Question: I have utilized on key up function with ajax to check in my database if the course name already exist. A prompt then will be showed to the user after a match is found. I have used the distinct query in my model and then the controller returns the right value to the ajax however the returned value were duplicated or even multiple values are returned causing the pop up message in my page to show multiple times also. What is wrong with this? Thanks for the help.Here are my codes
View (Javascript):
'''
<script>
var typingTimer;
var doneTypingInterval = 3000;
$('#course_name').keyup(function(){
typingTimer = setTimeout(check_course_name_exist, doneTypingInterval);
});
$('#course_name').keydown(function(){
clearTimeout(typingTimer);
});
function check_course_name_exist()
{
var course_name=$("#course_name").val();
var postData={
'course_name':course_name
};
$.ajax({
type: "POST",
url: "<?php echo base_url();?>courses/check_course_name_existince",
dataType:'json',
data: postData,
success: function(data)
{
if(data.msg == 'Exist')
{
console.log(data.msg);
$("#alert_exist").fadeIn(100);
$("#alert_exist").delay(3000).fadeOut(1000);
var a = 0;
$("input[type=radio][value=" + a + "]").attr("disabled",true);
document.getElementById('course_desc').disabled=true;
document.getElementById('userfile').disabled=true;
document.getElementById('is_public').disabled=true;
document.getElementById('submit').disabled=true;
}
else
{
console.log(data.msg);
var a = 0;
$("input[type=radio][value=" + a + "]").attr("disabled",false);
document.getElementById('course_desc').disabled=false;
document.getElementById('userfile').disabled=false;
document.getElementById('is_public').disabled=false;
document.getElementById('submit').disabled=false;
}
}
});
</script>
'''
Controller:
'''
function check_course_name_existince()
{
$course_name = $this->input->post('course_name');
$session_id = $this->session->userdata('username');
$result = $this->
course_booking_model->check_course_name_exist($session_id,$course_name);
if($result)
{
$msg="Exist";
}
else
{
$msg="Available";
}
echo json_encode(array('msg'=>$msg));
}
'''
Model:
'''
function check_course_name_exist($tennant_id,$course_name)
{
$where = array(
'tennant_id' => $tennant_id,
'course_name' => $course_name
);
$this->db->distinct();
$this->db->select('course_name');
$this->db->where($where);
$this->db->group_by('course_name');
$query=$this->db->get("courses");
if($query->num_rows()>0)
{
return true;
}
else
{
return false;
}
}
'''
Image Output:

The console log function returns 2 identical values resulting to 2 message pop up.
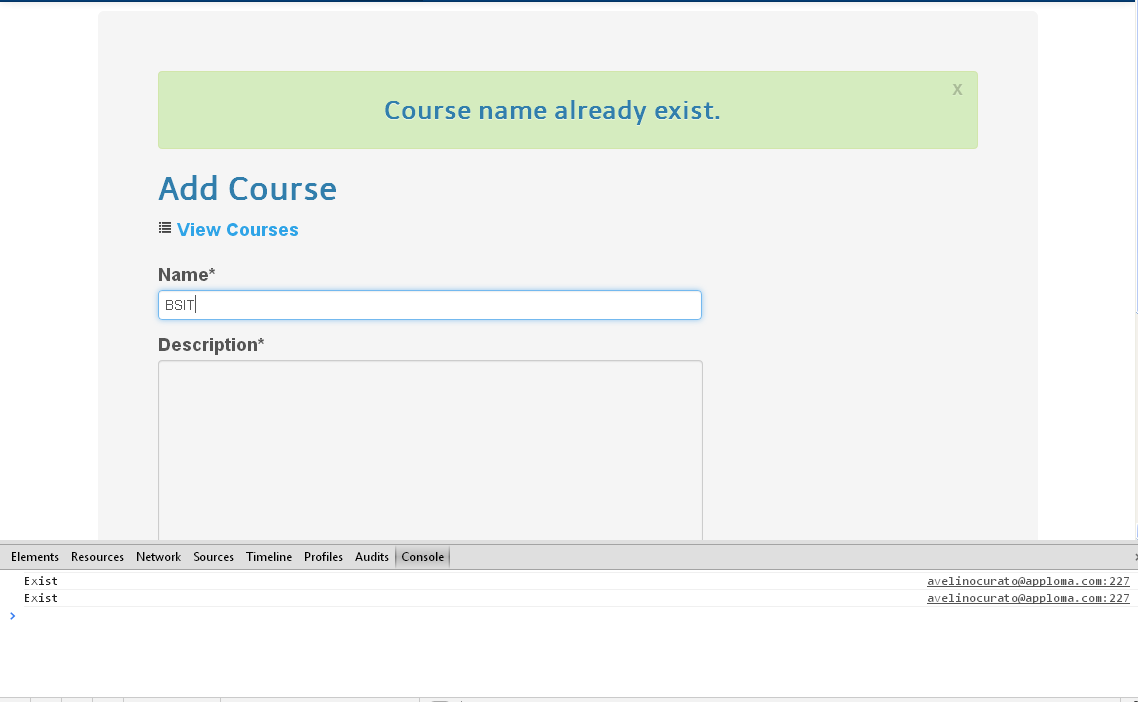
Answer: Try adding some checks before setting a new timeout to prevent multiple triggers to your ajax call
'''
var typingTimer = null;
var doneTypingInterval = 3000;
$('#course_name').keyup(function () {
if (!typingTimer) {
typingTimer = setTimeout(check_course_name_exist, doneTypingInterval);
}
});
$('#course_name').keydown(function () {
if (typingTimer) {
clearTimeout(typingTimer);
typingTimer = null;
}
});
'''